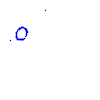
Particle: proton